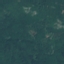
Land use / land cover: Forest